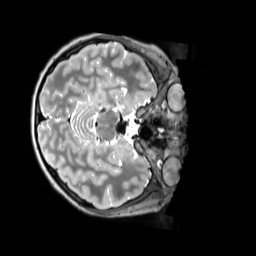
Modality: T2w
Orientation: axial
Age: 11
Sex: male
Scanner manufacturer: siemens
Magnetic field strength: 3 T
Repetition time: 3.2 s
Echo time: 0.408 s